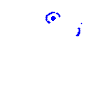
Particle: kaon